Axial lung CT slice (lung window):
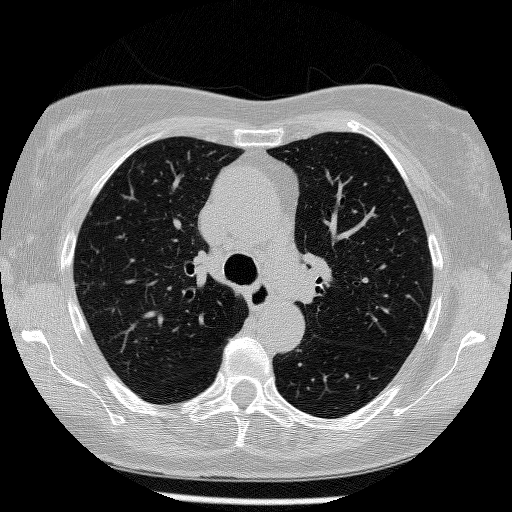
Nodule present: no